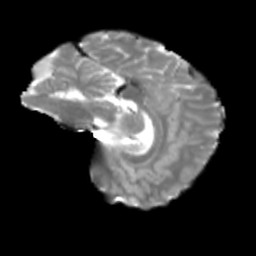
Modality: T2w
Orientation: sagittal
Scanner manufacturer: siemens
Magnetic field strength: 3 T
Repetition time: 4 s
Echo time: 0.0594 s